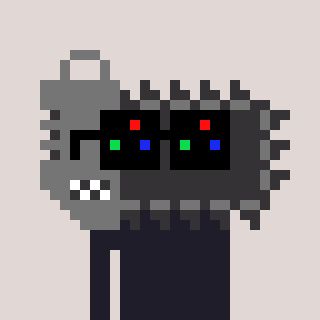
a pixel art character with square black sunglasses, a chainsaw-shaped head and a grayscale-colored body on a warm background